Question:
I'm trying to extend what apple watch can do by rendering 'UIImage' 'frames' and then setting them on my 'WKInterfaceImage' every 500 milliseconds (2 frames per second).
My plan is to try render 8bit style games that don't need high detail or frame rates and then get arrow buttons on the watch app to direct how the game state changes.
So I have a Game class that has a 'tick' method which returns a 'UIImage'. Each call to 'tick' will proceed the game by a single point. Think Tetris where each 'tick' of the game moves the falling blocks by one block space downwards. The game proceeds by 'ticks' until there is interaction from the user. Upon call to rotate the block, I am telling the Game class to rotate left or right when the next 'tick' happens. Here are the relevant parts of my 'WKInterfaceController' class below.
'''
- (void)willActivate
{
// This method is called when watch view controller is about to be visible to user
NSLog(@"%@ will activate", self);
// wait 2 seconds until game 'starts'
[self performSelector:@selector(timerFired) withObject:nil afterDelay:2.];
}
- (void)timerFired
{
dispatch_async(dispatch_get_main_queue(), ^{
[self.theImage setImage:[self.game tick]];
[self performSelector:@selector(timerFired) withObject:nil afterDelay:.5];
});
}
- (IBAction)leftButtonPressed
{
self.game.futureMove = FutureMoveAntiClockWise;
}
- (IBAction)rightButtonPressed
{
self.game.futureMove = FutureMoveClockWise;
}
'''
Now, amazingly all that code works great - for a few seconds. Then it all gets slower and slower and more and more behind (in terms of frames). After 10 seconds or so pressing the rotate left or right buttons only shows up on the rendered 'UIImage' a few seconds later.
The watch app starts off rendering maybe 30 frames a second (if I wanted it to), and then crawls slower and slower and ultimately stops. Is there a better way to reliably 'setImage' on a 'WKInterfaceImage' repeatedly without it slowing down?
I'm so close!!
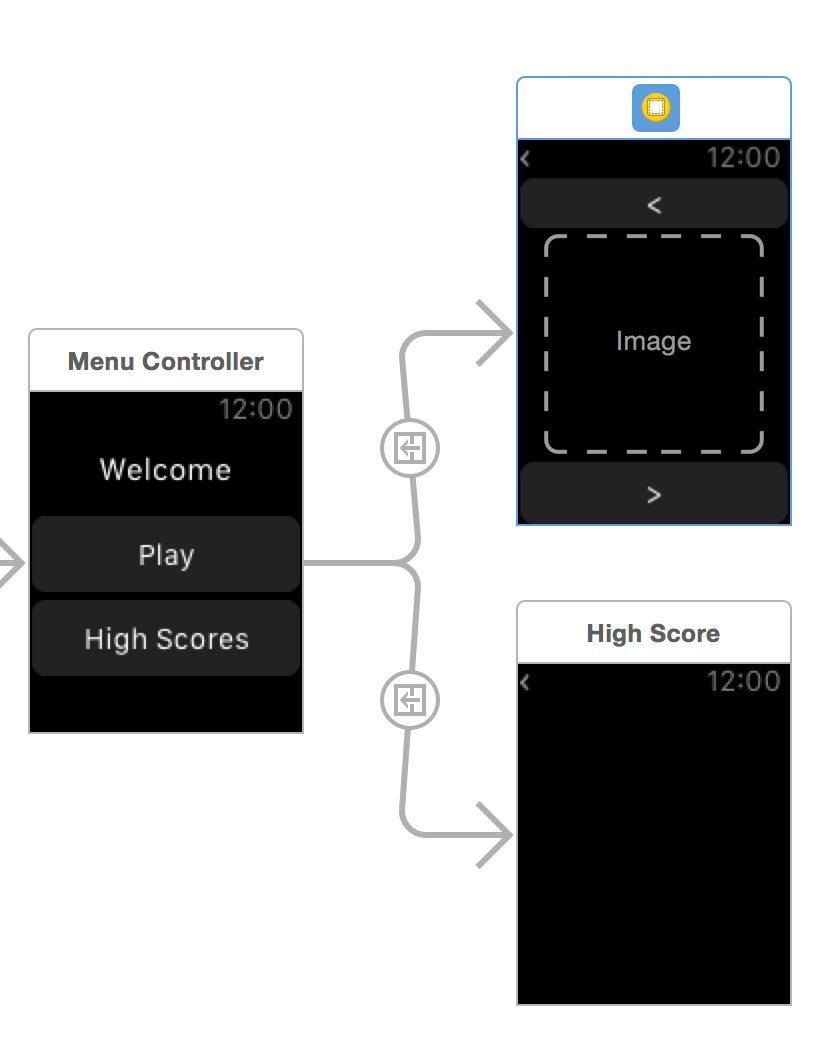
Answer: Thanks for you comments. After updating to Xcode 6.3 it works fine and doesn't lag but I will heed @MikeSwanson and expect Apple to reject my app :(.